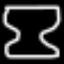
Label: hourglass